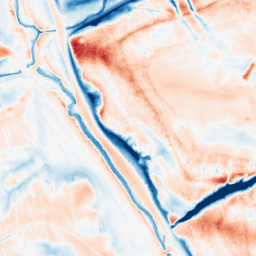
Category: classical
Decomposition family: gaussian_anisotropic
Decomposition parameters: sigma_x: 5
sigma_y: 10
Upsampling method: lanczos
Upsampling parameters: scale: 2
Upsampling scale: 2